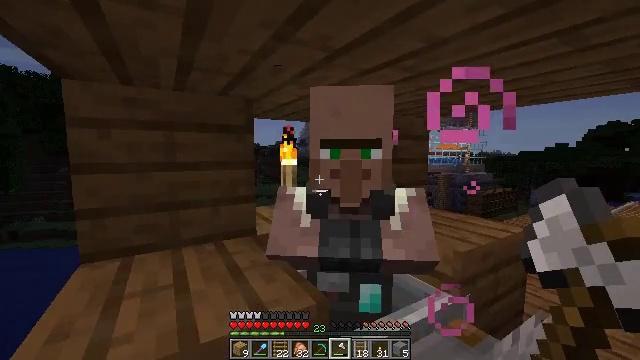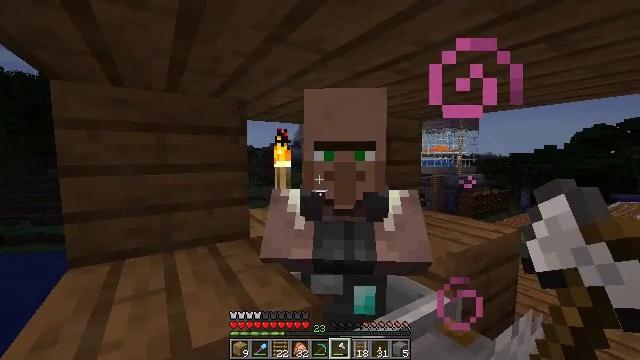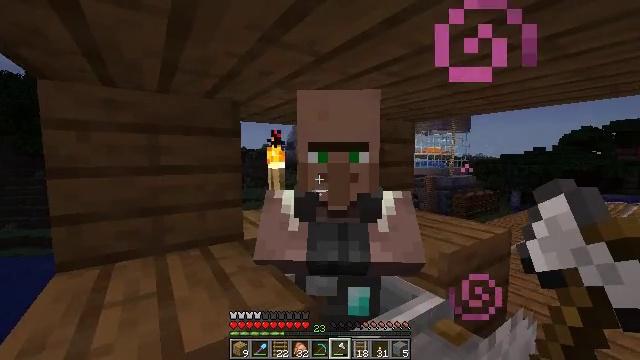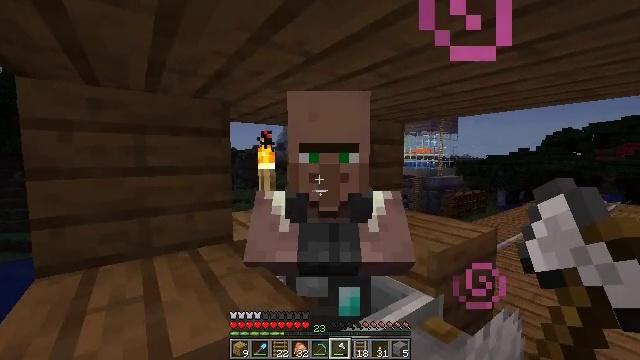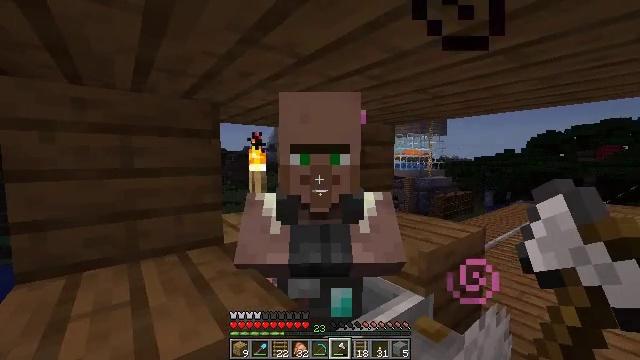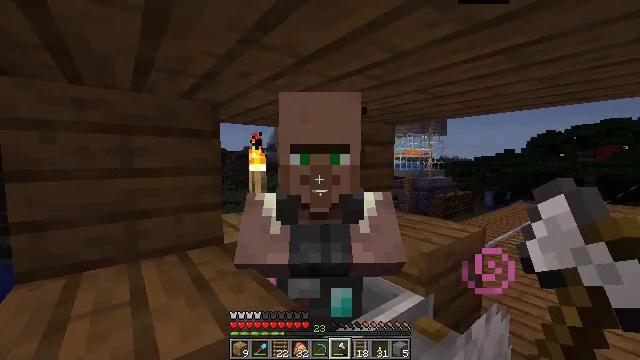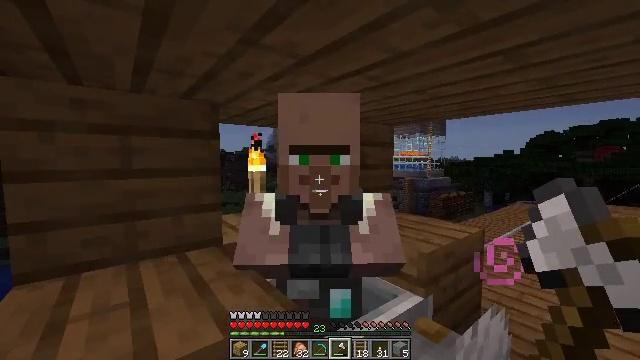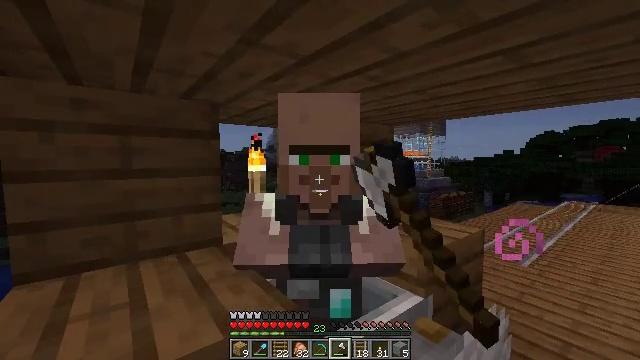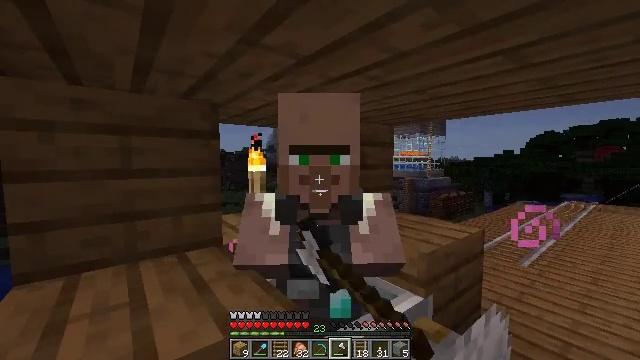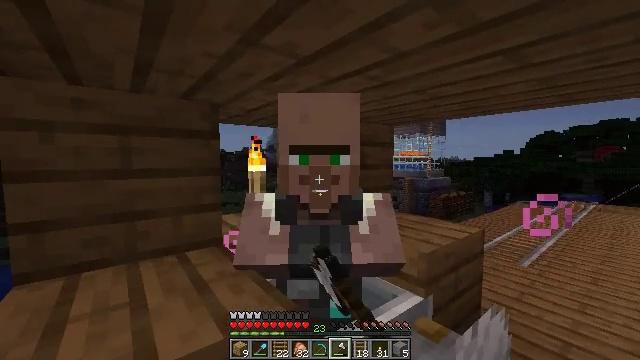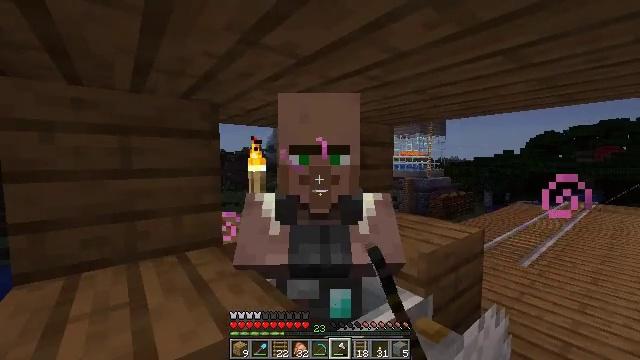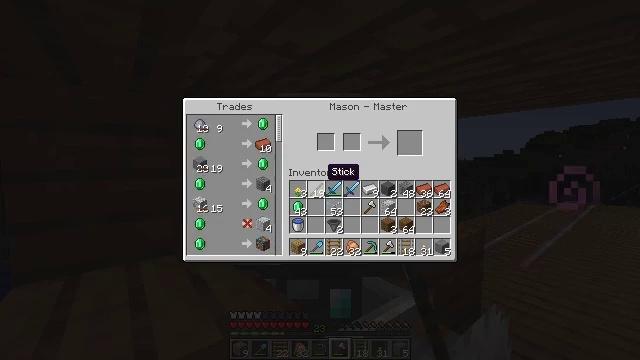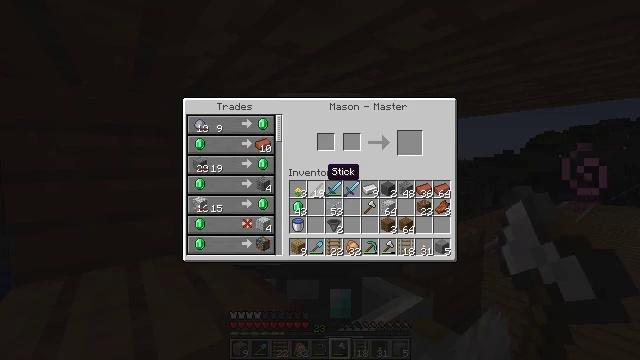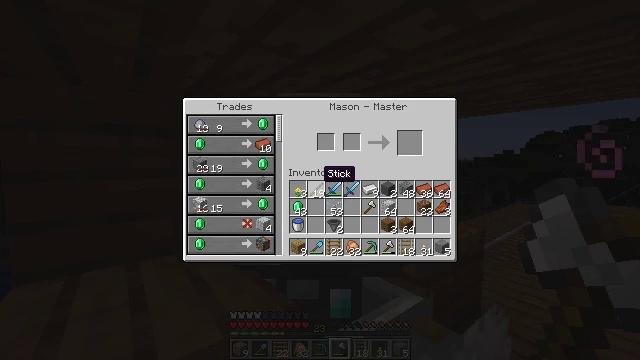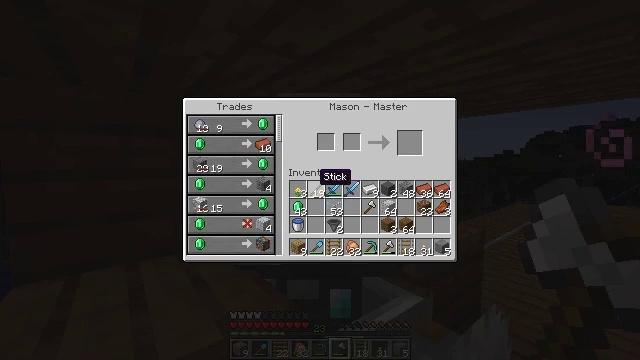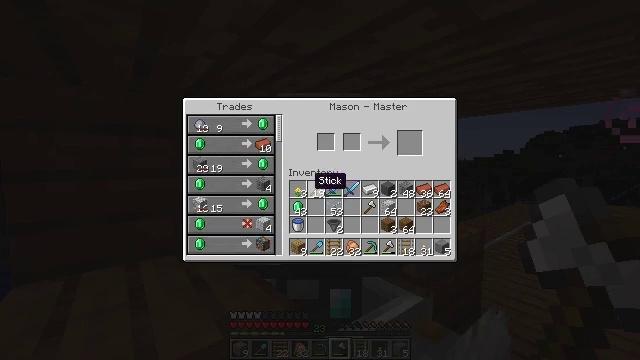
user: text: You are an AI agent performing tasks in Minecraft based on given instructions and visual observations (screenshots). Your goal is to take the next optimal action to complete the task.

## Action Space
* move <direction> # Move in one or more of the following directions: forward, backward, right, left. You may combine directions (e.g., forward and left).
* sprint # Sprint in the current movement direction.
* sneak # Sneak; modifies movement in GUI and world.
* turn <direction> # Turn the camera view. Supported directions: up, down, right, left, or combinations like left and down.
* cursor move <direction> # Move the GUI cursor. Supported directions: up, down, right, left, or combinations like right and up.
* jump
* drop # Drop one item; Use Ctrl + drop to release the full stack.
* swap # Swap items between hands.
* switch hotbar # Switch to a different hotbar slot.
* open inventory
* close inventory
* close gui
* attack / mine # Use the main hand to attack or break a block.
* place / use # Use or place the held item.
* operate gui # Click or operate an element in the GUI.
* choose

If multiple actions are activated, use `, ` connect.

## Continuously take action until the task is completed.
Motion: motion action
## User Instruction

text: Combine stone bricks to craft chiseled stone bricks.
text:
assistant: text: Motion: turn right
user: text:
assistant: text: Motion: turn right
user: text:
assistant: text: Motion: turn right
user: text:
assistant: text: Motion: turn right
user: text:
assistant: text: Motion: no_op
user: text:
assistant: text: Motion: use / place
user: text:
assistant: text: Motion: use / place
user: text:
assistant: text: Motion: use / place
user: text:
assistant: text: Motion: use / place
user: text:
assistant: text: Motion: no_op
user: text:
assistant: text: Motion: open gui
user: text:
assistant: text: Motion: no_op
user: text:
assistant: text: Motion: no_op
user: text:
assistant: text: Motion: no_op
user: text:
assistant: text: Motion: no_op
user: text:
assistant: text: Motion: no_op
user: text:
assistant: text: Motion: no_op
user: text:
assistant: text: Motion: cursor move left
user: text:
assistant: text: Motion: cursor move left
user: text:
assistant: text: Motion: cursor move left
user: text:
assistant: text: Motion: cursor move left
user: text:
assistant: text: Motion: no_op
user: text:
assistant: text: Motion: no_op
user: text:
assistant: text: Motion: no_op
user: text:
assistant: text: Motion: no_op
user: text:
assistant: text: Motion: no_op
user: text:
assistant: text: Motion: no_op
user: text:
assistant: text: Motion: no_op
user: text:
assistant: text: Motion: no_op
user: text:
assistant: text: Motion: no_op